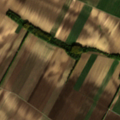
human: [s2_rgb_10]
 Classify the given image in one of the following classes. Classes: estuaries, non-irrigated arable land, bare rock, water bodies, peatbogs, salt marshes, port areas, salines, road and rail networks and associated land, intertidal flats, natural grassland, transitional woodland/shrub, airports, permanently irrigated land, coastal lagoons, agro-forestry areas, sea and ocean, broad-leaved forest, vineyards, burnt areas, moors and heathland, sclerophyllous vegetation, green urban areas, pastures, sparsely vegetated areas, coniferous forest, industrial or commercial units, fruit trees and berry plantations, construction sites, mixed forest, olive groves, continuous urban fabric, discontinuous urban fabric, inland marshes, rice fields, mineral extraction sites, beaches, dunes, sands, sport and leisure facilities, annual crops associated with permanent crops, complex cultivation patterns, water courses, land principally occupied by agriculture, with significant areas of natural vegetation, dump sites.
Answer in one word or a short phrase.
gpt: non-irrigated arable land, land principally occupied by agriculture, with significant areas of natural vegetation